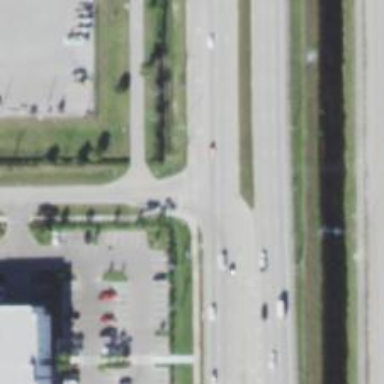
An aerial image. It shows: Asphalt footway with uncontrolled crossing. The crossing has lines markings.